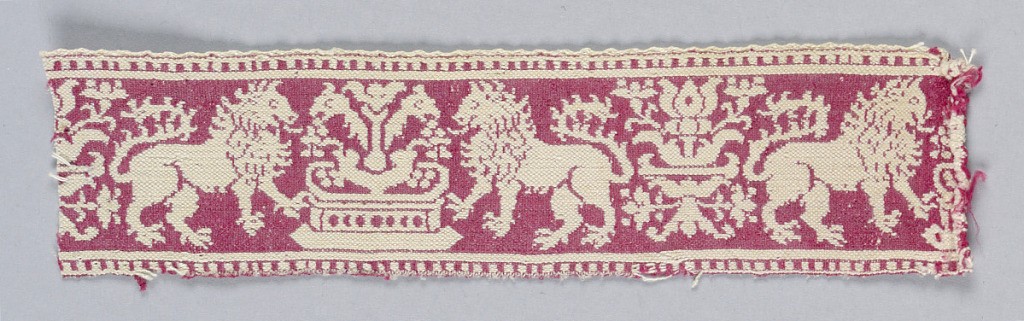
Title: Band
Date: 17th century
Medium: silk, linen Technique: plain compound weave Label: Silk, linen plain compound weave
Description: Band with a reversible design of lions flanking a fountain.